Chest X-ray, AP view. Patient: 54 years old, sex F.
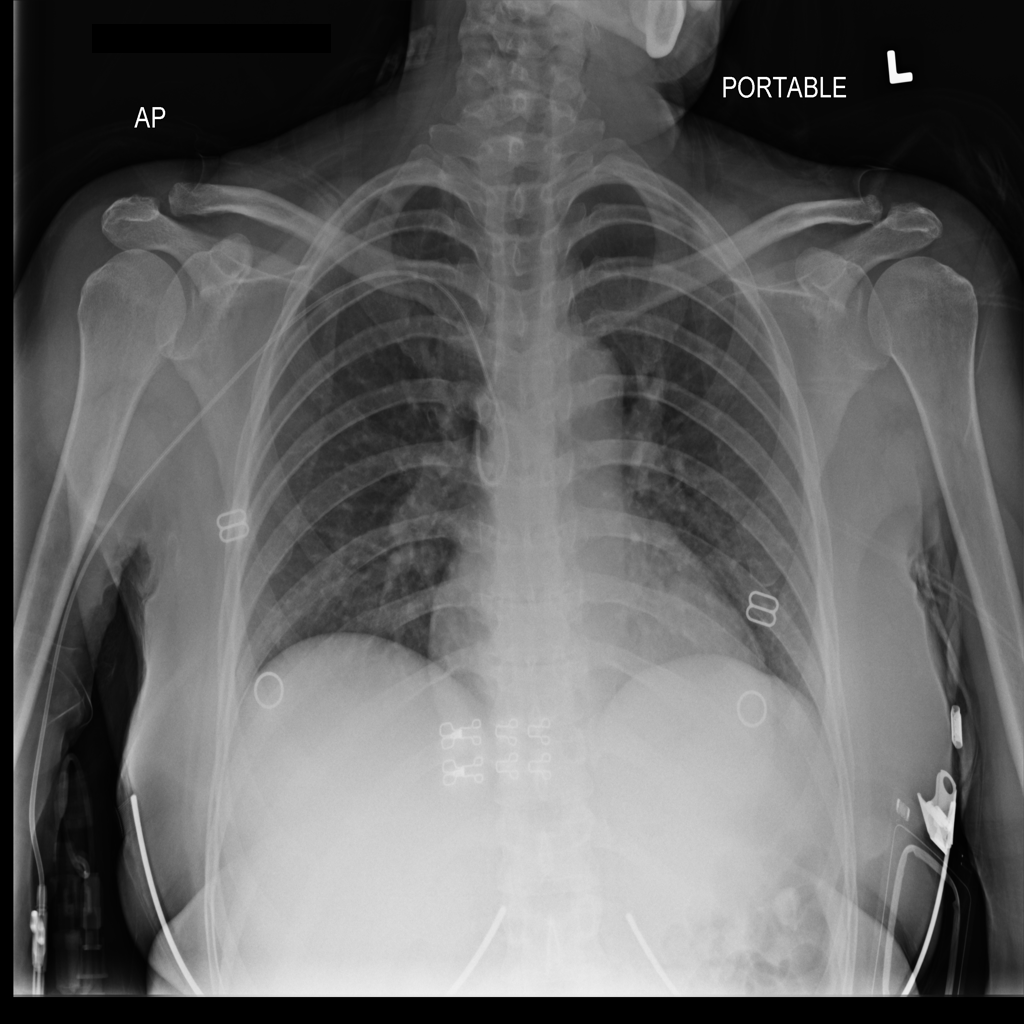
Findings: No Finding